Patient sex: M
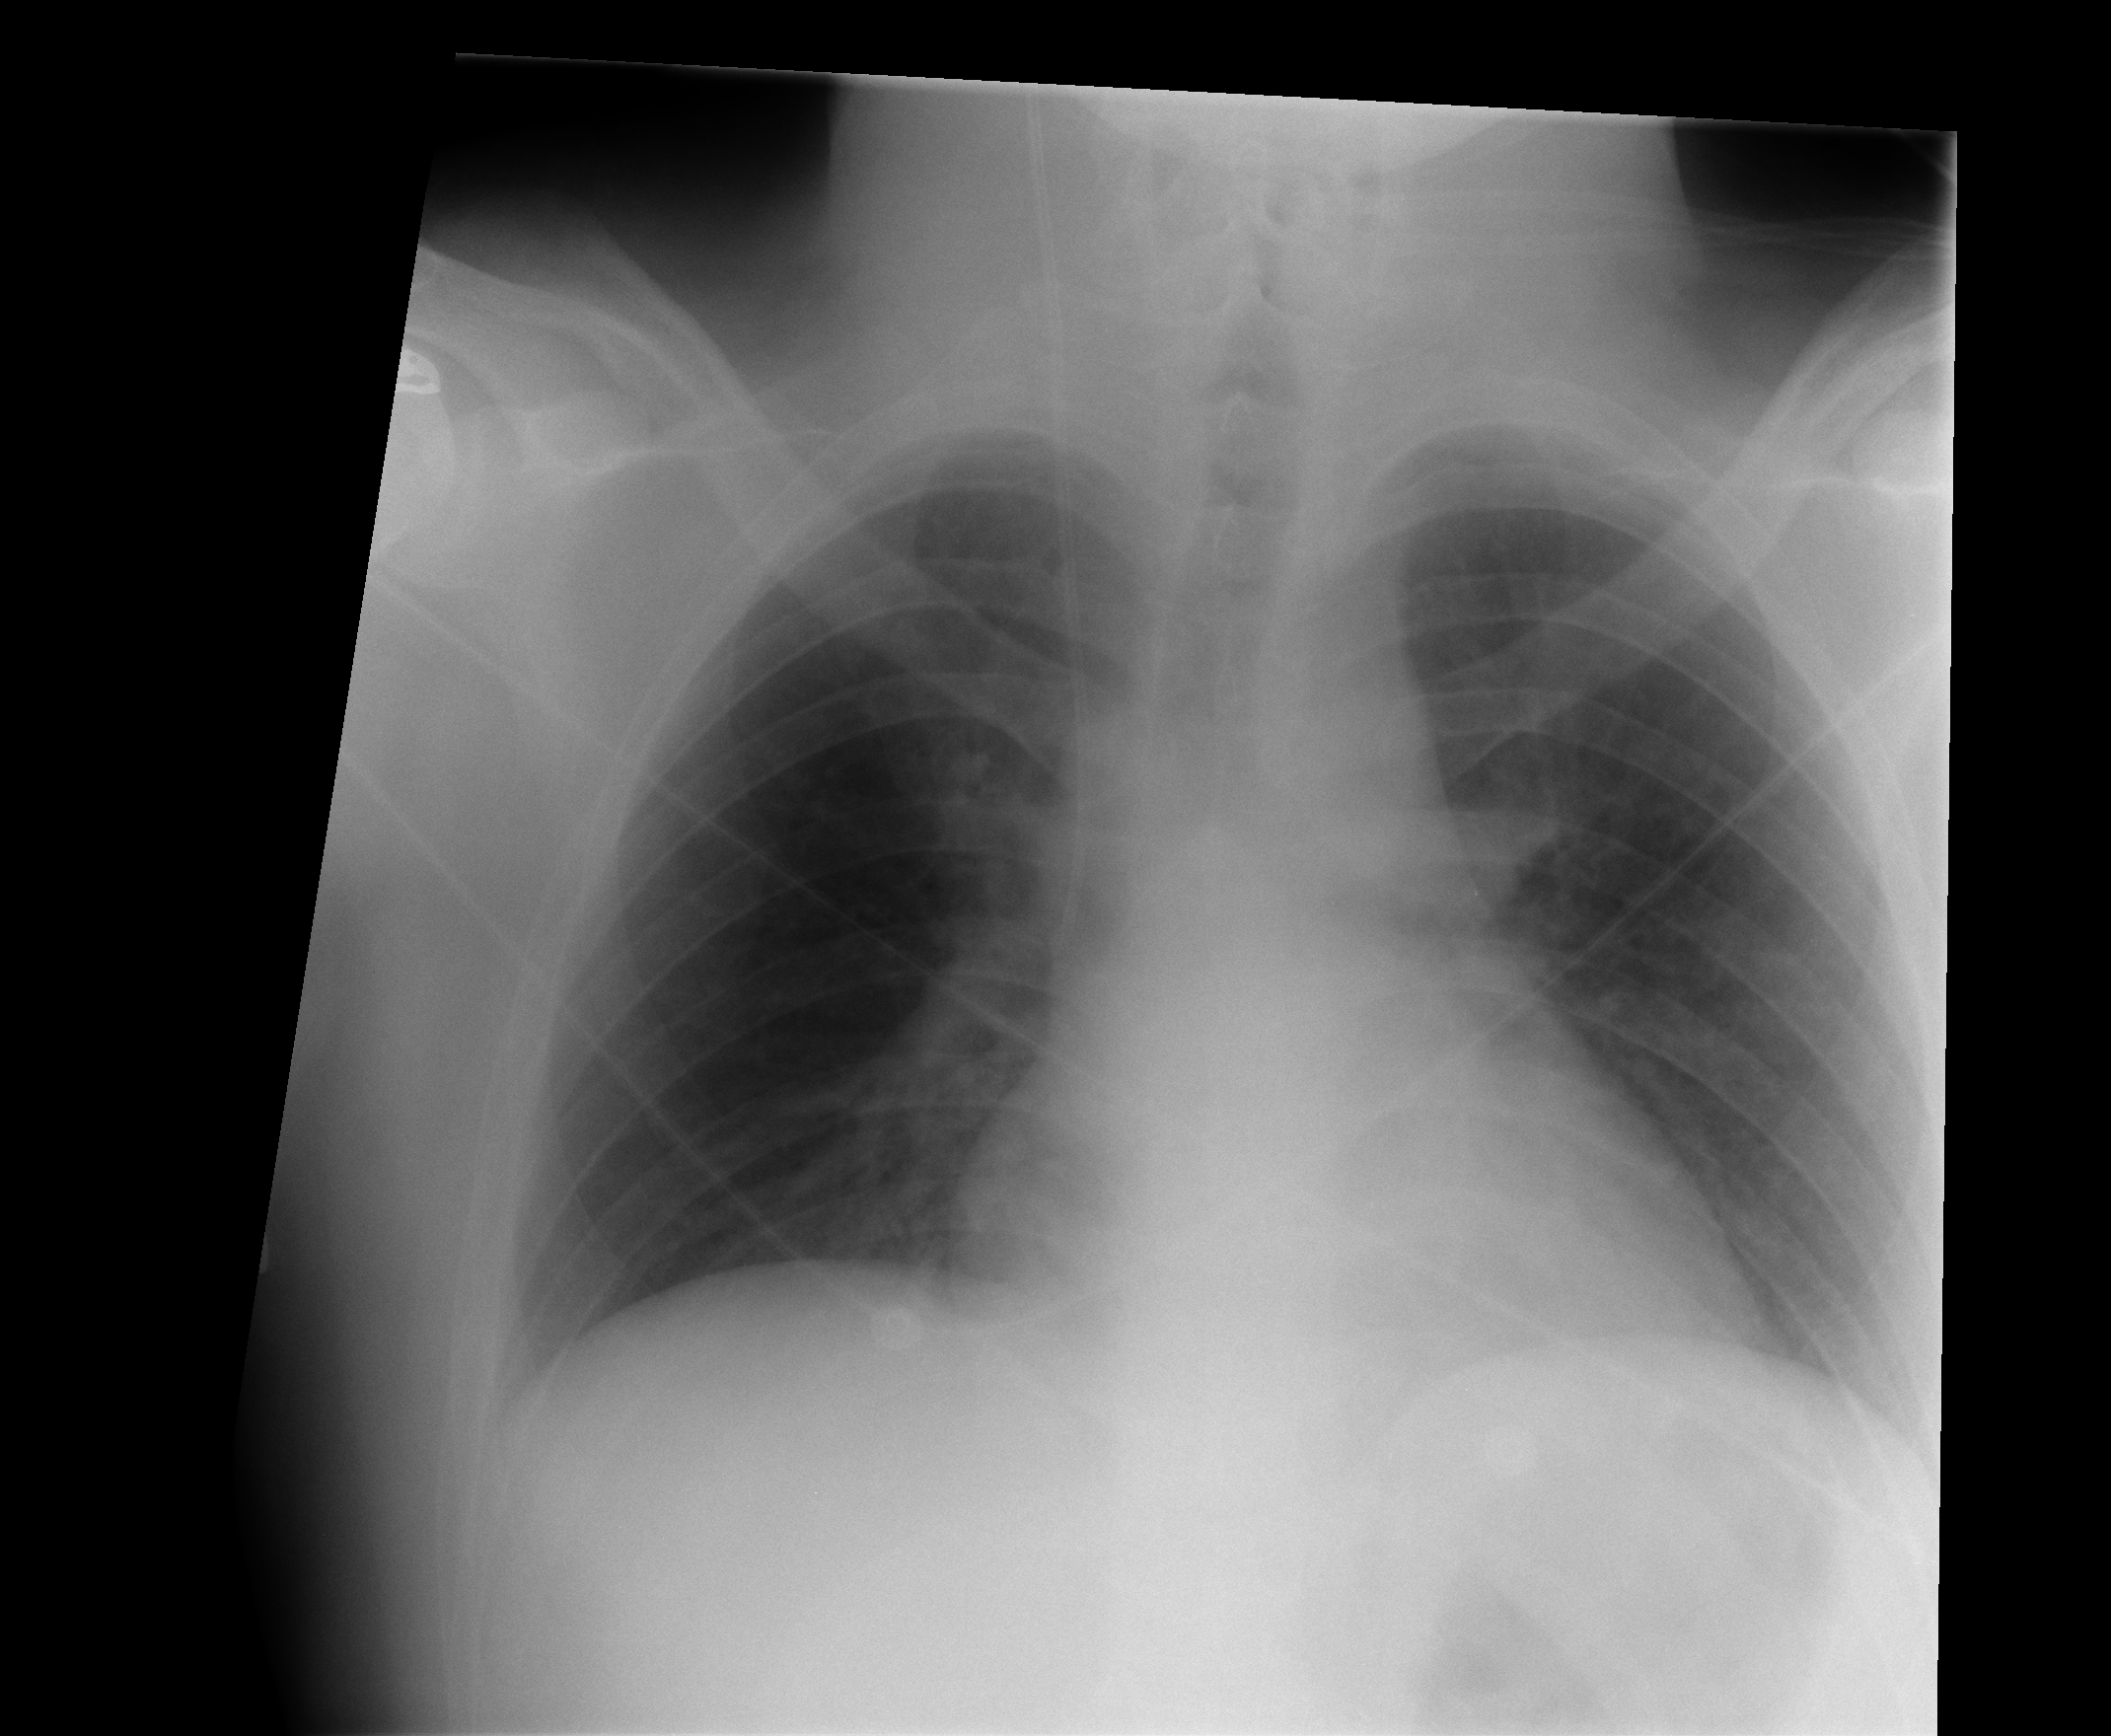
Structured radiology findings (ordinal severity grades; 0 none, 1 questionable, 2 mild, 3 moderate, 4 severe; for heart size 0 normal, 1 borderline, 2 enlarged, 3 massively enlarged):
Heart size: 1
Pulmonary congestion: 0
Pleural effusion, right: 0
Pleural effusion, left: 0
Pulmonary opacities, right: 1
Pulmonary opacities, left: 0
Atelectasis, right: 0
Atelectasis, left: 0